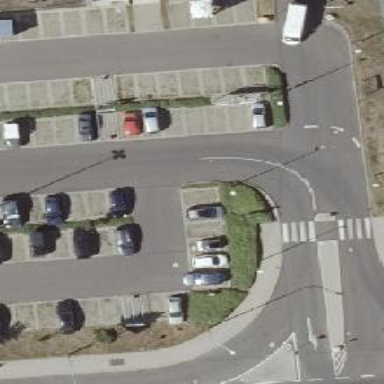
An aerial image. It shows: Asphalt parking aisle designated as service road.